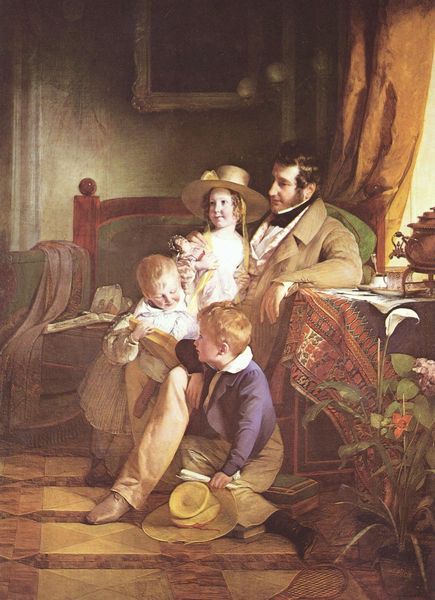
Titel: Porträt des Rudolf von Arthaber und seiner Kinder
Künstler: Friedrich von Amerling
Standort: Wien
Institution: Österreichische Galerie im Belvedere
Schlagwörter: blau, dunkel, fuß, gemälde, gruppe, mann, schatten, weiß, gelb, grün, mädchen, ocker, sitzen, blume, blumen, braun, elegant, fenster, frau, hell, holz, hut, hüte, kleid, lampe, licht, männer, pastell, schwarz, stuhl, szene, tisch, zimmer, blüten, haus, rot, tuch, beige, malerei, muster, schleife, anzug, bart, blond, hemd, hose, jacke, wand, kragen, rahmen, bild, bildnis, gruppenbildnis, gruppenporträt, herr, innenraum, portrait, porträt, tischdecke, tischtuch, vorhang, öl, sonne, boden, fransen, gold, haare, interieur, mantel, realismus, reich, sessel, stoff, decke, familie, familienbildnis, innen, kind, mutter, tochter, vater, pflanze, pflanzen, borte, locken, genre, kinder, kanne, gleb, lächeln, bein, sommer, papier, sofa, wohnzimmer, ecke, naturalismus, parkett, schuhe, buben, jungen, mittag, violett, baby, idylle, bank, beleuchtung, hocker, rand, schemel, romantik, polster, wohnung, holzboden, spielen, strohhut, hutband, hutbänder, bett, leuchter, strauss, tasse, stube, strumpf, tee, couch, junge, zeigen, canapee, fliege, gehrock, weste, sonnenhut, gesteck, geschwister, kante, spiel, fussboden, bruan, bub, jungs, knien, backenbart, mosaik, fußbank, schuh, lilie, puppe, kotletten, kleinkind, biedermeier, schoss, schläger, tennisschläger, tischecke, halsbinde, teekanne, teetasse, naturalistisch, interieru, hüten, töchter, teekessel, calla, sohn, vorlesen, hemnd, bändel, mimetisch, kessel, säugling, gemütlich, blazer, zuhause, biedermaier, packett, blumenstraus, kottletten, bürgerhaus, samovar, vertraut, vohang, polstermöbel, stöfchen, kotlette, frühstuck, parket, intereur, sommerlich, bnd, häuslichkeit, chaiselon, taasse, famiie, ziummer, #zimmer, licht blumen, einstrahung, speieln